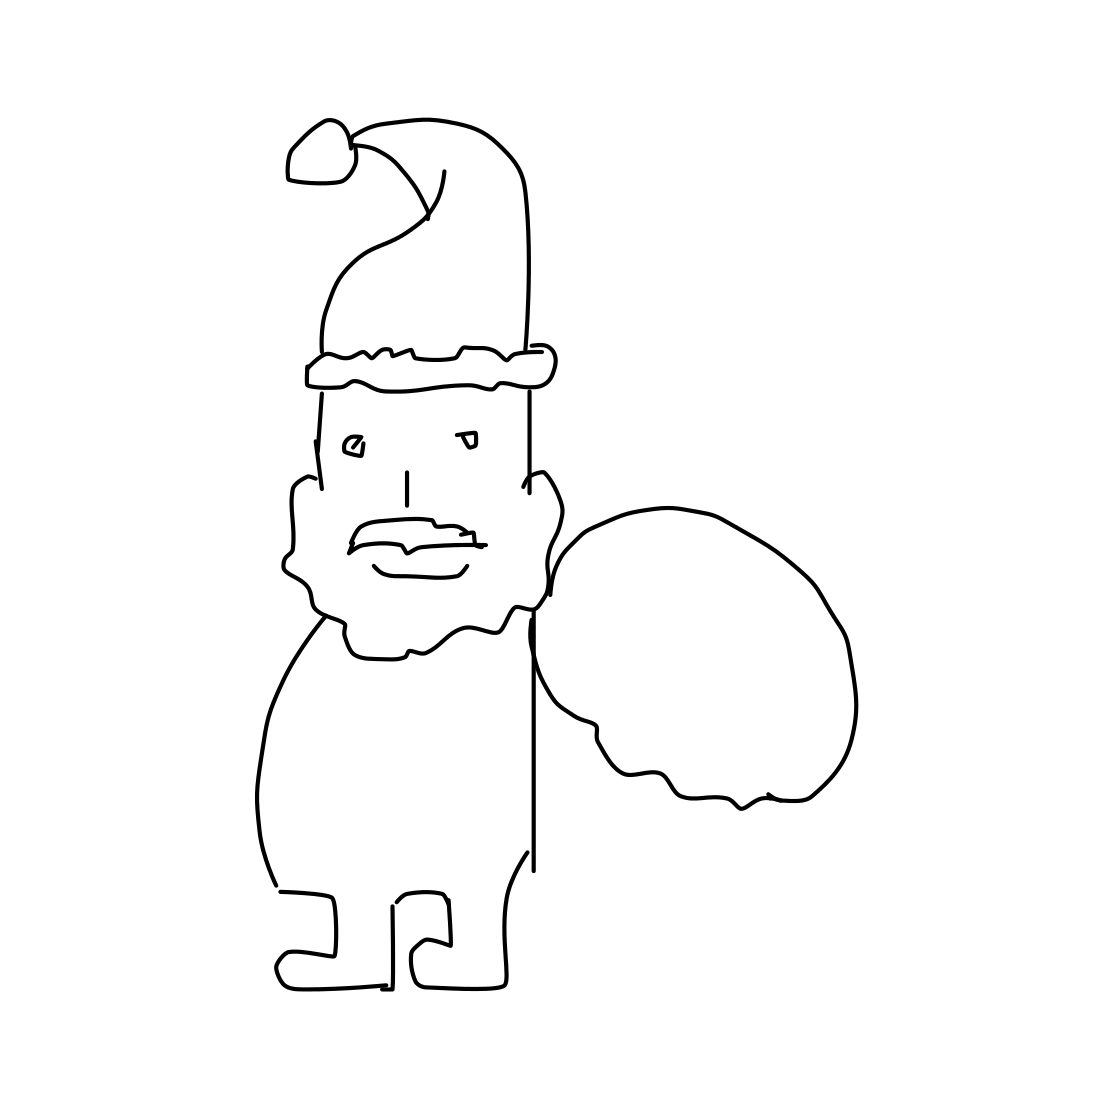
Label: santa claus